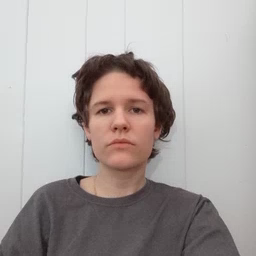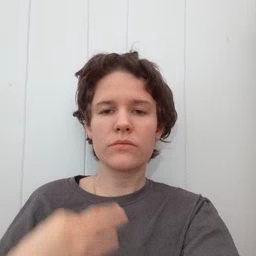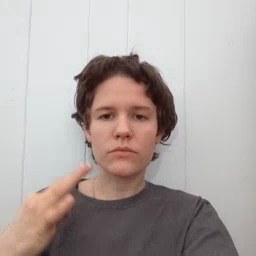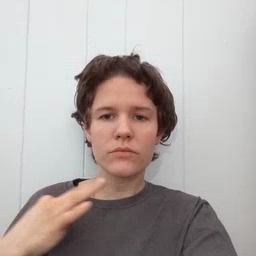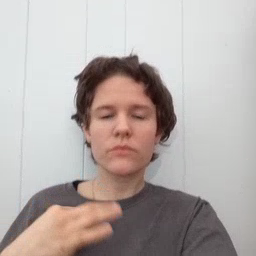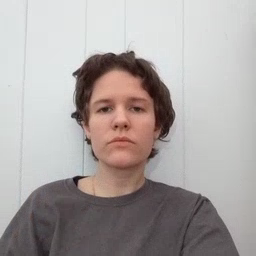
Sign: shirt